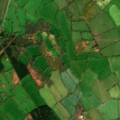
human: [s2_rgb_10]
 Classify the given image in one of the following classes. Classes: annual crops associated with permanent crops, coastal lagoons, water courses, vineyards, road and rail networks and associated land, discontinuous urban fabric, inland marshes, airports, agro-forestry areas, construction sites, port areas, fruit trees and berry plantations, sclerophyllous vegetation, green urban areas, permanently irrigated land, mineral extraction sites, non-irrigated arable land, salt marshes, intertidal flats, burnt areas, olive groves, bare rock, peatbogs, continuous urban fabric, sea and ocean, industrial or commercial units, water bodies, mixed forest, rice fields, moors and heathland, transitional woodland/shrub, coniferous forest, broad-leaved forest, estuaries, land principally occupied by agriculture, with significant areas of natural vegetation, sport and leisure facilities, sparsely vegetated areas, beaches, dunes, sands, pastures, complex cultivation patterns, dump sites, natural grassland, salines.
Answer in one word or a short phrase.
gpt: pastures, land principally occupied by agriculture, with significant areas of natural vegetation, coniferous forest